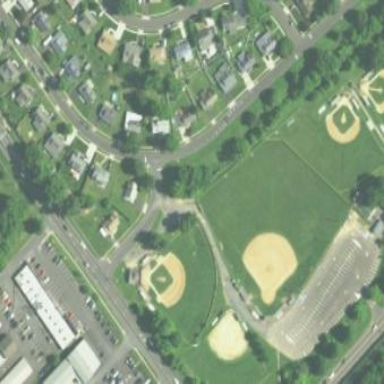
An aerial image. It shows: Baseball pitch for leisure and sports activities.